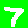
Digit: 7